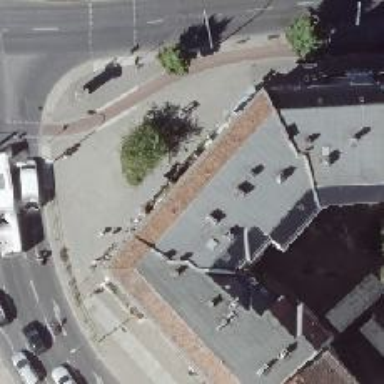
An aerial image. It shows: Beauty shop.